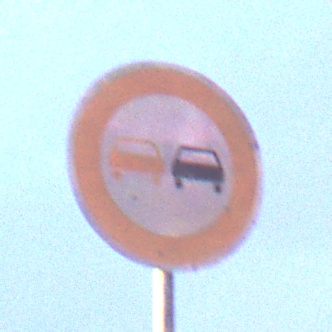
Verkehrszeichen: Ueberholverbot
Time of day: Night
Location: Outdoor (Urban)
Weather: PartlyCloudy
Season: NotSpecified
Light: Artificial